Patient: sex M, age 38
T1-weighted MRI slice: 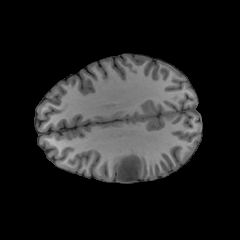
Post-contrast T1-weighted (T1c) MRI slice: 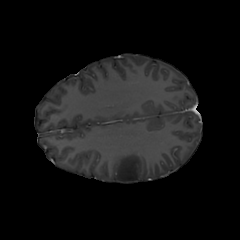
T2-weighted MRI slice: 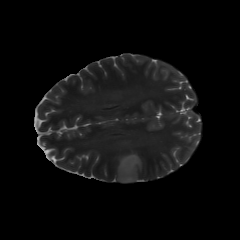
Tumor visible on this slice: yes
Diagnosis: Astrocytoma, IDH-mutant
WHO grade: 2